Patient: sex F, age 38
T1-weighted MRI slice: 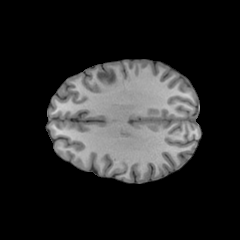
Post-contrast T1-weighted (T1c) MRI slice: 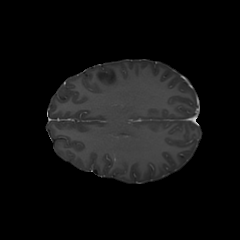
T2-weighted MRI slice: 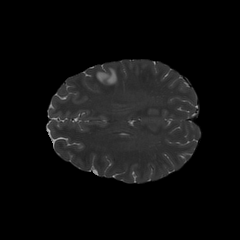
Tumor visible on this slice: yes
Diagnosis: Astrocytoma, IDH-mutant
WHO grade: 2